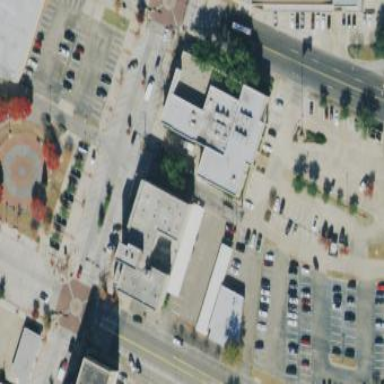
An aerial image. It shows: Bank building.